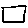
Label: square